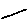
Label: line